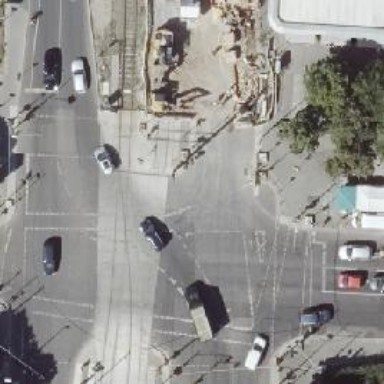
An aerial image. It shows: Tram crossing with traffic signals.